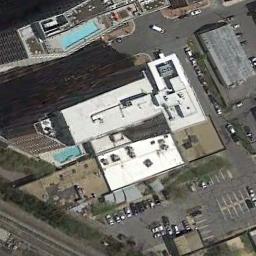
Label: commercial_area